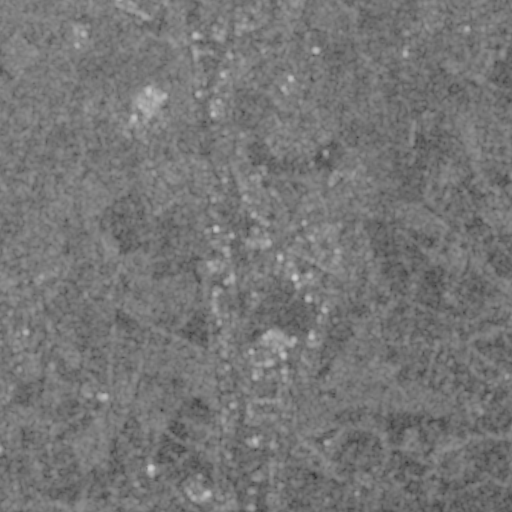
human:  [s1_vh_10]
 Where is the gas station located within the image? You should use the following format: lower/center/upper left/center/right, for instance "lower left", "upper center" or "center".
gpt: The gas station is located in the lower center of the image.
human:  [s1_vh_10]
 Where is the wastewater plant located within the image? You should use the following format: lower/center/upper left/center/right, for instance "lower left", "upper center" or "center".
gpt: The wastewater plant is located in the center right of the image.
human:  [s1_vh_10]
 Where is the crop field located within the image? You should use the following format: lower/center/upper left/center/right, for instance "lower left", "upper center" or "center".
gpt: There is no crop field in the image.

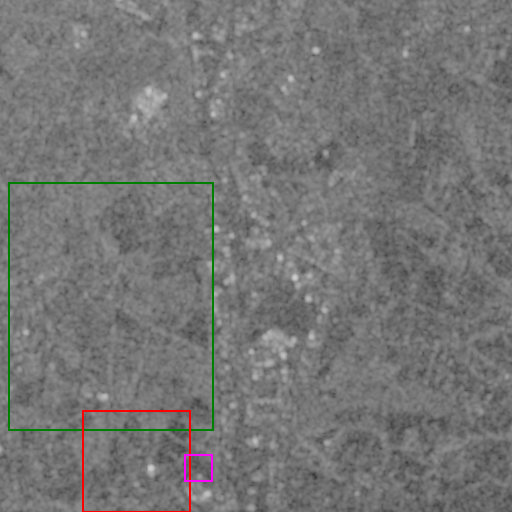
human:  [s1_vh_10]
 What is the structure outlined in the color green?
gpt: The structure outlined in green is a crop field.
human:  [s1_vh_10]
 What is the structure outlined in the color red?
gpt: The structure outlined in red is a park.
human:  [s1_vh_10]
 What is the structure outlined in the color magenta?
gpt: The structure outlined in magenta is a parking lot.
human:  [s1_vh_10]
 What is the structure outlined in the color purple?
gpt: There is no purple outline.